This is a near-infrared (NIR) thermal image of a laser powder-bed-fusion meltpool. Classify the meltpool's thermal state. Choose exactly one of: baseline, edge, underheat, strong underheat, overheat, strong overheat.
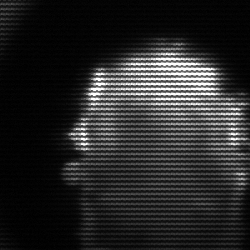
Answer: baseline